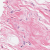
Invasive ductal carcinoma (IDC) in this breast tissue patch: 0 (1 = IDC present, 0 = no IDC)